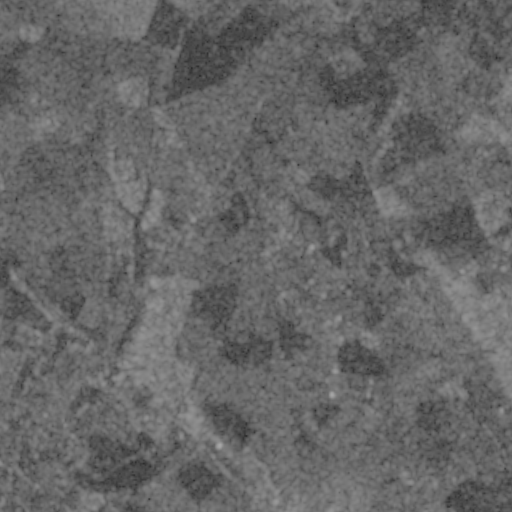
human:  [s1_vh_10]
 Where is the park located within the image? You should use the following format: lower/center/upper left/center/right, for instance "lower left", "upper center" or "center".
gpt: The park is located in the lower left of the image.
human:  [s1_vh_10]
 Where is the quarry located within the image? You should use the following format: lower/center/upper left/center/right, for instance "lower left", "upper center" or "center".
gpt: The quarry is located in the lower left of the image.
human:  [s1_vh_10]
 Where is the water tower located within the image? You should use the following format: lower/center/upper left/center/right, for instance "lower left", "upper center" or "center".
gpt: The water tower is located in the lower right of the image.
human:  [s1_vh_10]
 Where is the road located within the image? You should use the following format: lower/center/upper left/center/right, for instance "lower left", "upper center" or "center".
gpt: There is no road in the image.

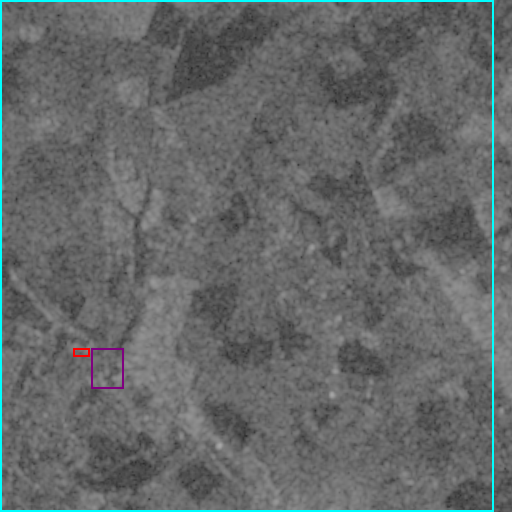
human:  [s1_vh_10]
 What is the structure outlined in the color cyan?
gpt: The structure outlined in cyan is a crop field.
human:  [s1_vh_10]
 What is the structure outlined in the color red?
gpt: The structure outlined in red is a park.
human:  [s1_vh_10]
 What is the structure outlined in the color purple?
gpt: The structure outlined in purple is a quarry.
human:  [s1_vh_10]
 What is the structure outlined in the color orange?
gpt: There is no orange outline.